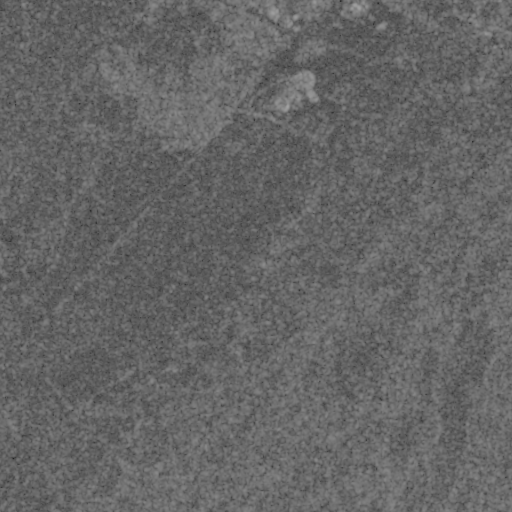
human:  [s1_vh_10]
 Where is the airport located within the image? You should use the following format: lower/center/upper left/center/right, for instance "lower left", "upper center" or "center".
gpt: The airport is located in the lower of the image.
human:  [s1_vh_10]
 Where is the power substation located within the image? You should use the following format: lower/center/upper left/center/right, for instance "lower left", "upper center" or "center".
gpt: The power substation is located in the upper right of the image.
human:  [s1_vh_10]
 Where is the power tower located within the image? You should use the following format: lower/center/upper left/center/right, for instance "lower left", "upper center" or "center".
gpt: The power tower is located in the upper right of the image.
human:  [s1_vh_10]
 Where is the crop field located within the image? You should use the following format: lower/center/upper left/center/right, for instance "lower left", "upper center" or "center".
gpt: There is no crop field in the image.

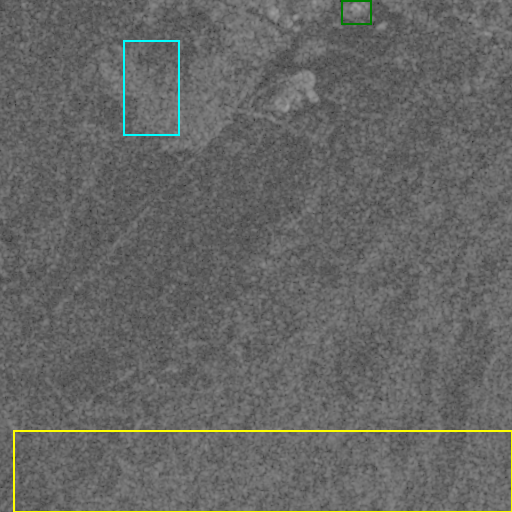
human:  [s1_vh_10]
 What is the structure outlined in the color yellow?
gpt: The structure outlined in yellow is an airport.
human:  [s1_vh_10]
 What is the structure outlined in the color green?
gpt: The structure outlined in green is a power substation.
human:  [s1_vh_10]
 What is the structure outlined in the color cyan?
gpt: The structure outlined in cyan is a quarry.
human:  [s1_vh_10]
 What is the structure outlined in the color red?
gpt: There is no red outline.